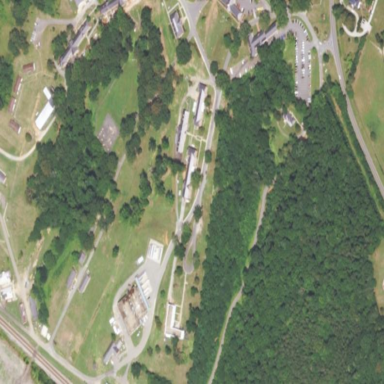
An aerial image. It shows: Prison.